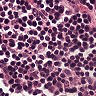
Metastatic tissue present: no